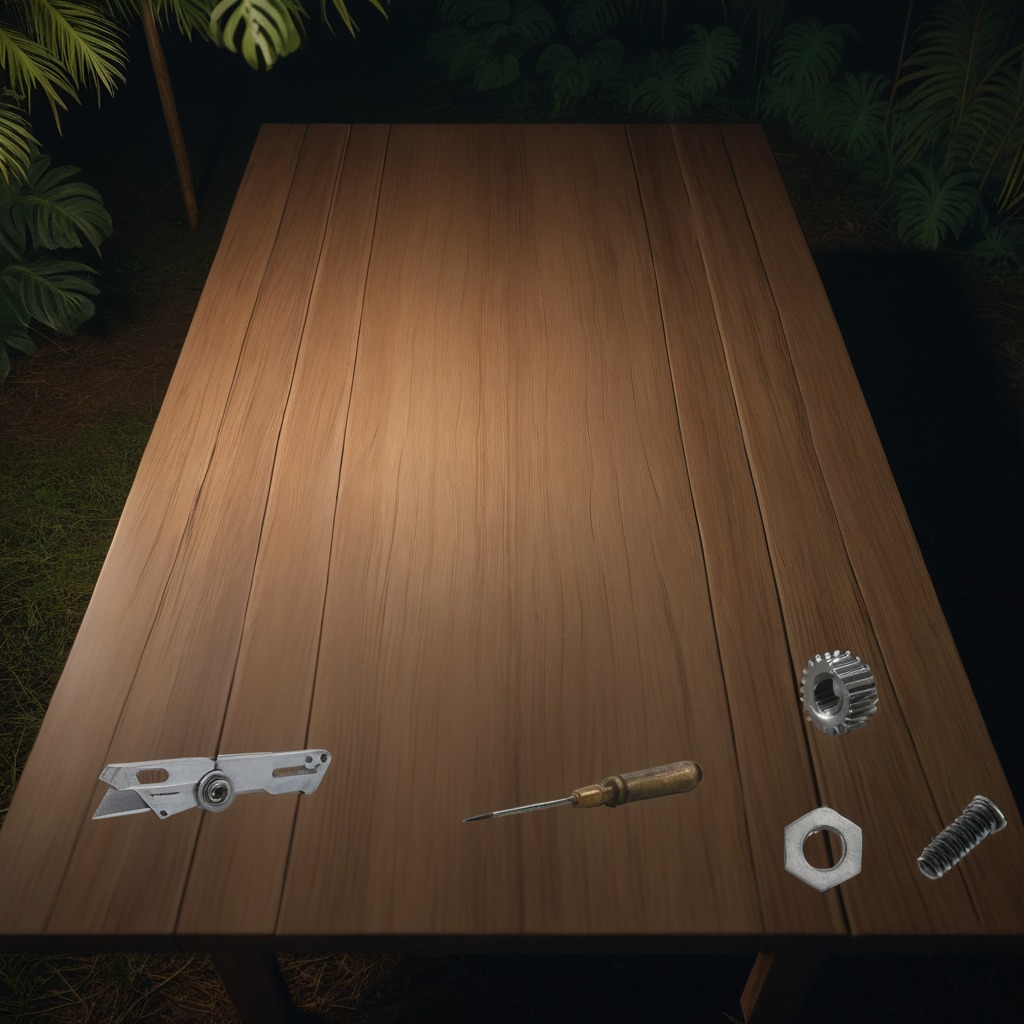
A steel gear with teeth, a utility knife, a coiled metal spring, a screwdriver, and a metal nut are lying on the wooden table.